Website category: auto
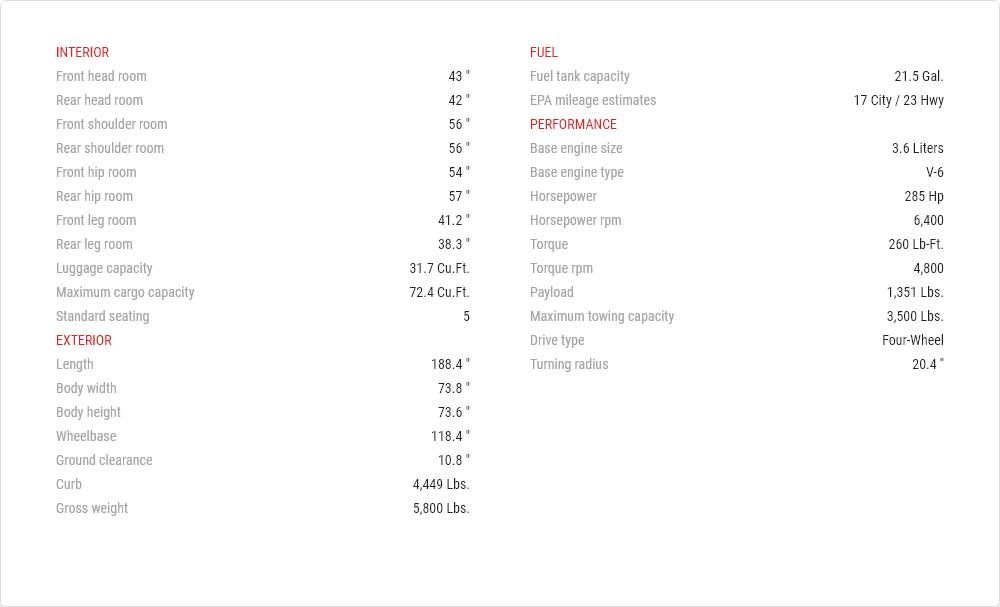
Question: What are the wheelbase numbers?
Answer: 118.4 "

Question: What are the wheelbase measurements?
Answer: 118.4 "

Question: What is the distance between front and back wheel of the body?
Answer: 118.4 "

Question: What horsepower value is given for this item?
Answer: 285 hp

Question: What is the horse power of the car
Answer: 285 hp

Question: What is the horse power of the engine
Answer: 285 hp

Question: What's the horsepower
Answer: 285 hp

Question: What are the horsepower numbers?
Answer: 285 hp

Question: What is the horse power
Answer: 285 hp

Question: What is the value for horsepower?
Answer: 285 hp

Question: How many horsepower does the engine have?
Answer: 285 hp

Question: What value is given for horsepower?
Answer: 285 hp

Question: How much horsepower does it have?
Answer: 285 hp

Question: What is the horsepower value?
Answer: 285 hp

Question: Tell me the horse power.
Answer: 285 hp

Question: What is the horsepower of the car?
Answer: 285 hp

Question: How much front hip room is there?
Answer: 54 "

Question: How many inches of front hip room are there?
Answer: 54 "

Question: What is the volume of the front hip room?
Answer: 54 "

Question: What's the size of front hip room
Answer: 54 "

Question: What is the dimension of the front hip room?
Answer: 54 "